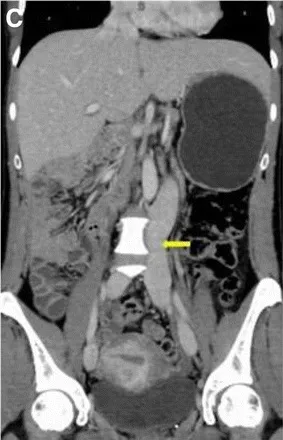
C. CT scan of the abdomen. Coronal section showing azygous continuation of inferior vena cava.
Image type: radiology (ct)